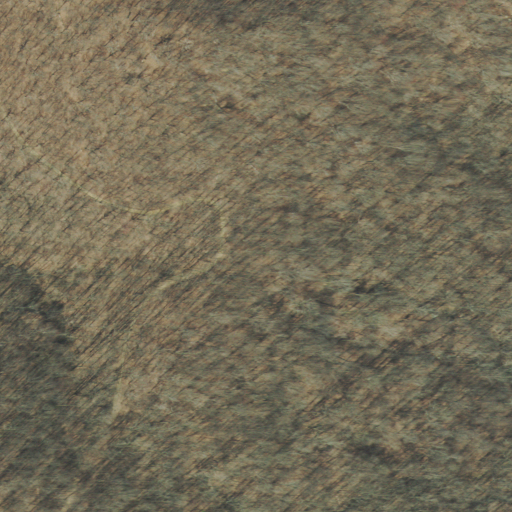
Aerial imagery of gap in Tennessee named Panther Gap containing only deciduous forest